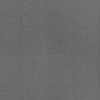
Label: dusty